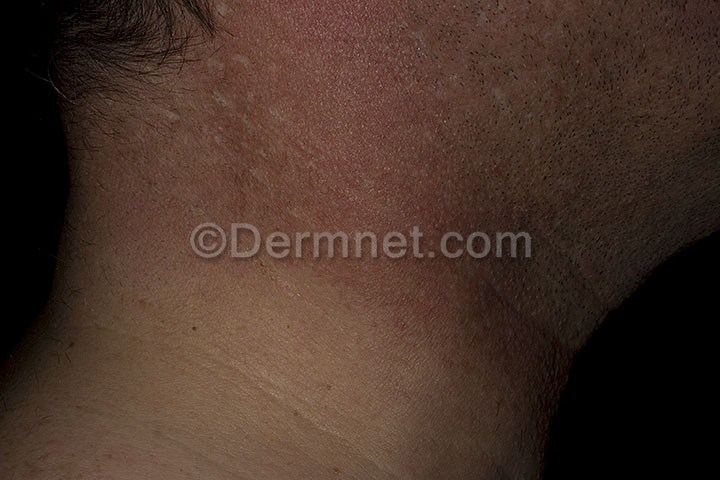
Disease: Light Diseases and Disorders of Pigmentation